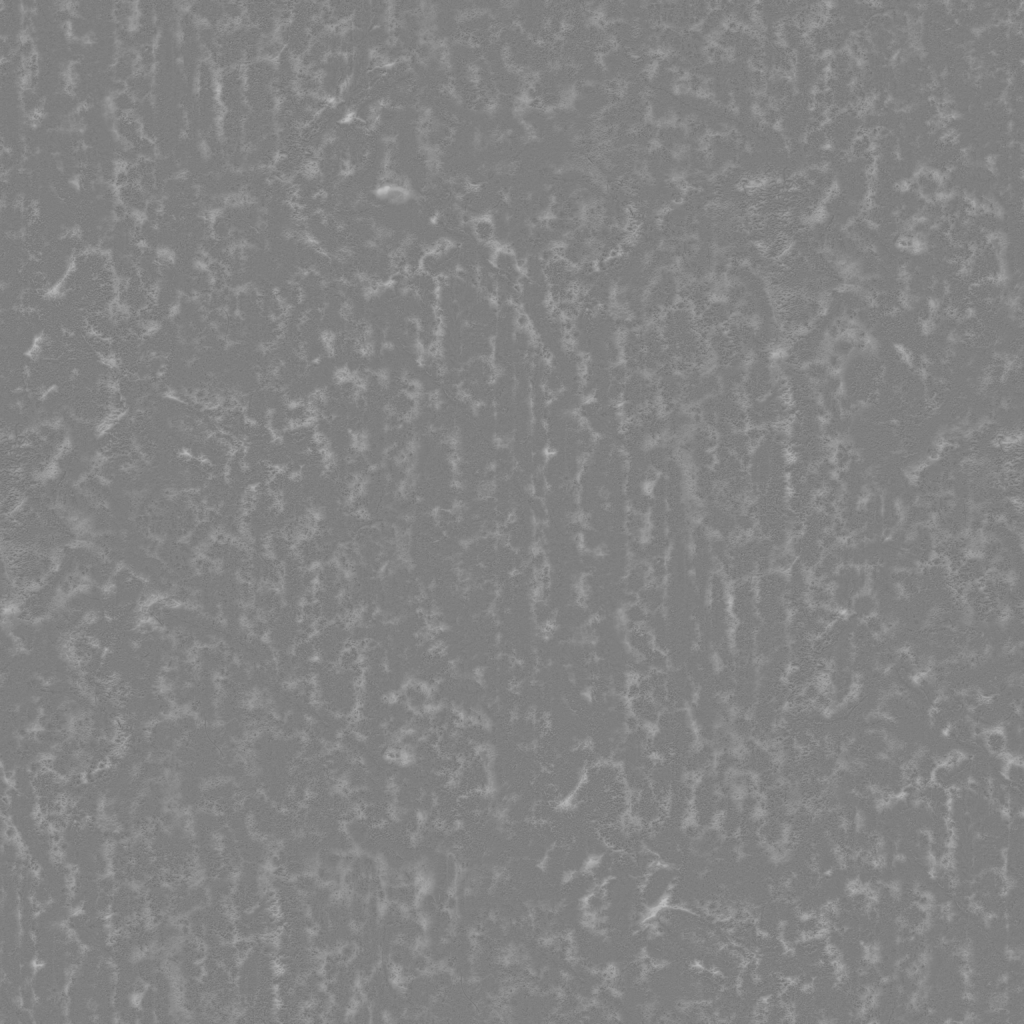
Texture map type: Roughness